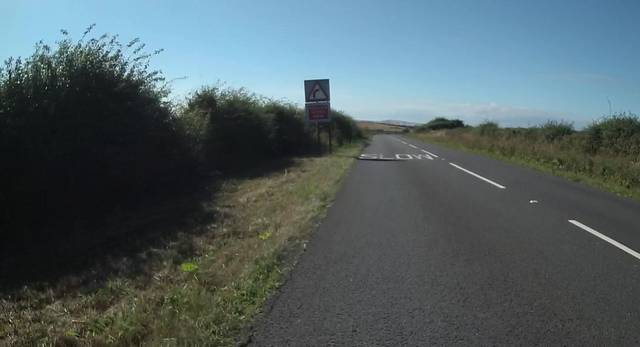
Region: United Kingdom
Coordinates: 50.639, -1.424